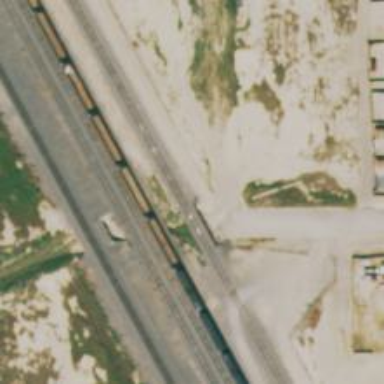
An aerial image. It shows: Railway bridge.